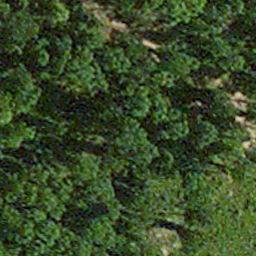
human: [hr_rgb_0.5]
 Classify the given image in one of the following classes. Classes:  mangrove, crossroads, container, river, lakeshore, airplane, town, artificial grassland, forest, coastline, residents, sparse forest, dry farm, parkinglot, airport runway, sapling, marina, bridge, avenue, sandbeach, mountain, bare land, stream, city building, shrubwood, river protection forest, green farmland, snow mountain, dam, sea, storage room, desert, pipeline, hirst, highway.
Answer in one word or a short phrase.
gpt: forest